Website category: movie
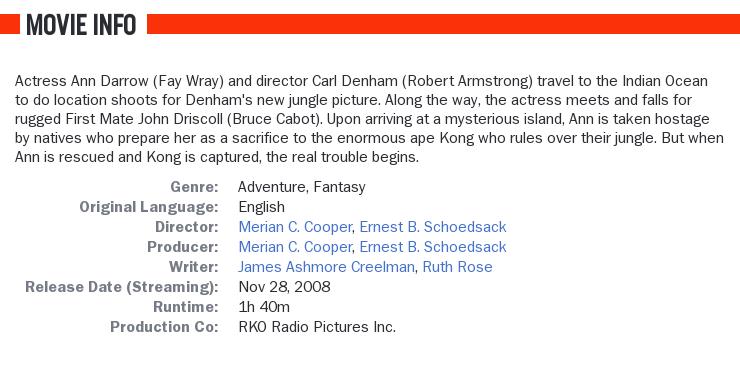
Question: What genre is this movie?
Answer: adventure, fantasy

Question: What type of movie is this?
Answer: adventure, fantasy

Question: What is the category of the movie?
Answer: adventure, fantasy

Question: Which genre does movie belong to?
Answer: adventure, fantasy

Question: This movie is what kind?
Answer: adventure, fantasy

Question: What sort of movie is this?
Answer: adventure, fantasy

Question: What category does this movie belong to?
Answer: adventure, fantasy

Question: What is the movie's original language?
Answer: English

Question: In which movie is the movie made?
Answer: English

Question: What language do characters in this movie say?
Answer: English

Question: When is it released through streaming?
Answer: Nov 28, 2008

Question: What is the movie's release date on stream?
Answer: Nov 28, 2008

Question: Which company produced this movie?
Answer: RKO Radio Pictures Inc.

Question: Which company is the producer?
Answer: RKO Radio Pictures Inc.

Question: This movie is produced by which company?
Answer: RKO Radio Pictures Inc.

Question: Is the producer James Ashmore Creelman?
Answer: no

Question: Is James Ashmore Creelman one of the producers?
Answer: no

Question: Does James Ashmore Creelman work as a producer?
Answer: no

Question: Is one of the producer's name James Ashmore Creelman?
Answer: no

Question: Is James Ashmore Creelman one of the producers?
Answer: no

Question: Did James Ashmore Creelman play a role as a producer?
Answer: no

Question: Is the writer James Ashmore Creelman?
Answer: yes

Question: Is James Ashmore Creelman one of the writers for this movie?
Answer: yes

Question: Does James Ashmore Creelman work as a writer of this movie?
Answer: yes

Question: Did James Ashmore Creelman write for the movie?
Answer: yes

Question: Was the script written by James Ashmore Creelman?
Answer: yes

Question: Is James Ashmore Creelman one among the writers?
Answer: yes

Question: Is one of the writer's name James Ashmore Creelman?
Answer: yes

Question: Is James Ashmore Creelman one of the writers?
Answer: yes

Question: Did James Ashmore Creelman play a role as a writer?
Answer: yes

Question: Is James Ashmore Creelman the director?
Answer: no

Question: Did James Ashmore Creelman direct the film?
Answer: no

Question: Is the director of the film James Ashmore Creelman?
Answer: no

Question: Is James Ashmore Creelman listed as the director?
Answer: no

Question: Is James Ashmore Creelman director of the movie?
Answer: no

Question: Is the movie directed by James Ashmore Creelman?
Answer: no

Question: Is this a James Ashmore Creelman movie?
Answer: no

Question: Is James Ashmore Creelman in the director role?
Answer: no

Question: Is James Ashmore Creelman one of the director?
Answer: no

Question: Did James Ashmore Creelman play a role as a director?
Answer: no

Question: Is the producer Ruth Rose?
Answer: no

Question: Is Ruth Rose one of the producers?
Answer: no

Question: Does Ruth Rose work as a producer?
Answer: no

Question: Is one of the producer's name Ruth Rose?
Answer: no

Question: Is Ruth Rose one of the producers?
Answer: no

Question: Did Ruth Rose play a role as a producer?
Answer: no

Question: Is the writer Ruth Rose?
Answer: yes

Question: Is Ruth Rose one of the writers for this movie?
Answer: yes

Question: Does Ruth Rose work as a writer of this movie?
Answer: yes

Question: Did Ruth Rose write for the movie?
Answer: yes

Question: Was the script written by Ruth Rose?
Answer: yes

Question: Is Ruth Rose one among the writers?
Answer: yes

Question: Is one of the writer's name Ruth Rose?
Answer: yes

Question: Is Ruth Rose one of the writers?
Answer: yes

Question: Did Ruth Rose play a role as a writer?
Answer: yes

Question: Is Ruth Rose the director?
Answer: no

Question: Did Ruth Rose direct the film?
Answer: no

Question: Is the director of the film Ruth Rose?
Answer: no

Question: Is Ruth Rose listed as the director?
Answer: no

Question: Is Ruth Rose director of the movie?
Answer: no

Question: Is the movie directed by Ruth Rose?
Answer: no

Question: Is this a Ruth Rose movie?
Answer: no

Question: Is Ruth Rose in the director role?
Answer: no

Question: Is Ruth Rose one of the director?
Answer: no